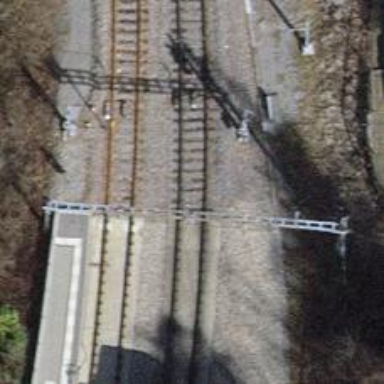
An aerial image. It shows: Single railway track with electrification through contact line.